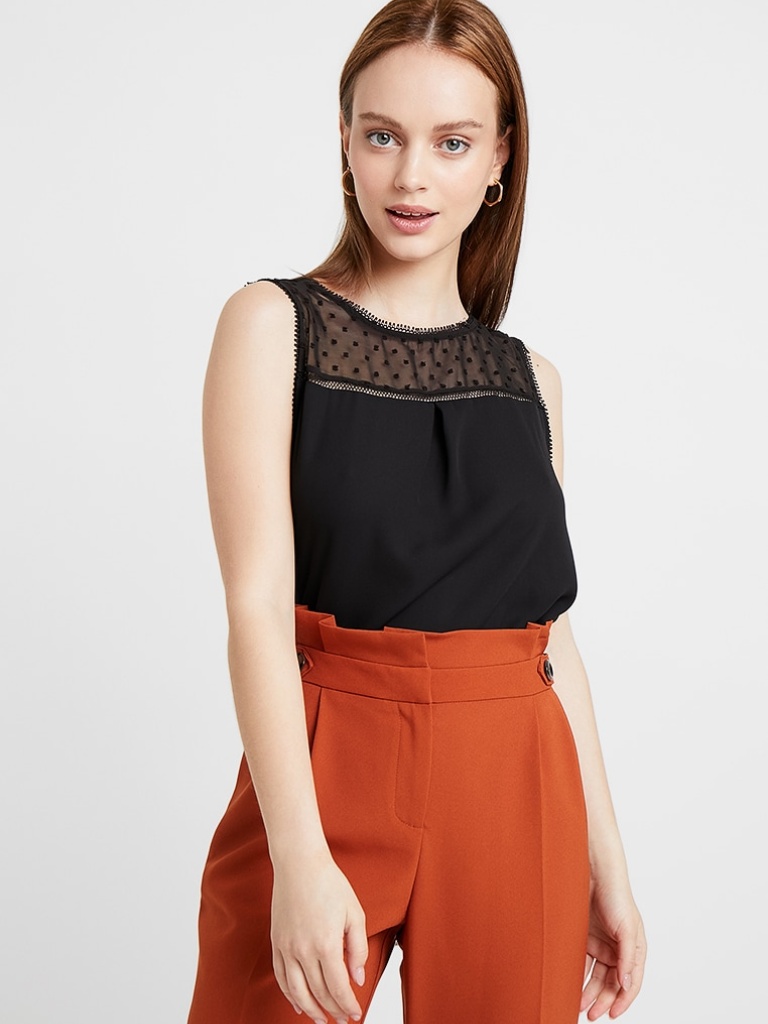
lace relaxed sleeveless hip length Fully Tucked in crew tank